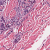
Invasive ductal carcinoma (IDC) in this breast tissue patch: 1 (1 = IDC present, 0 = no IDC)